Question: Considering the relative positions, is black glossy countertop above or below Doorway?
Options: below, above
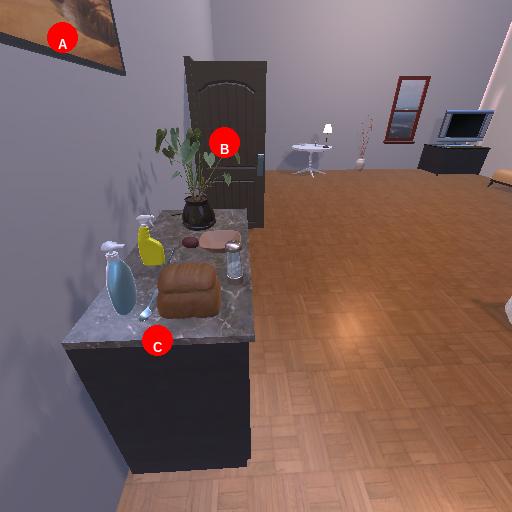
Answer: below